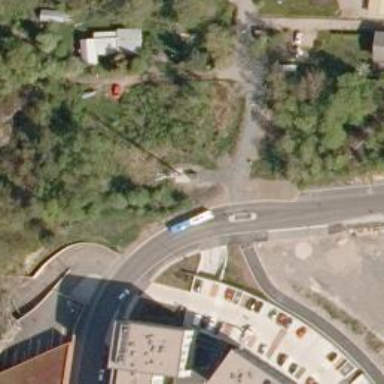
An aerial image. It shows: Crossing on asphalt cycleway.